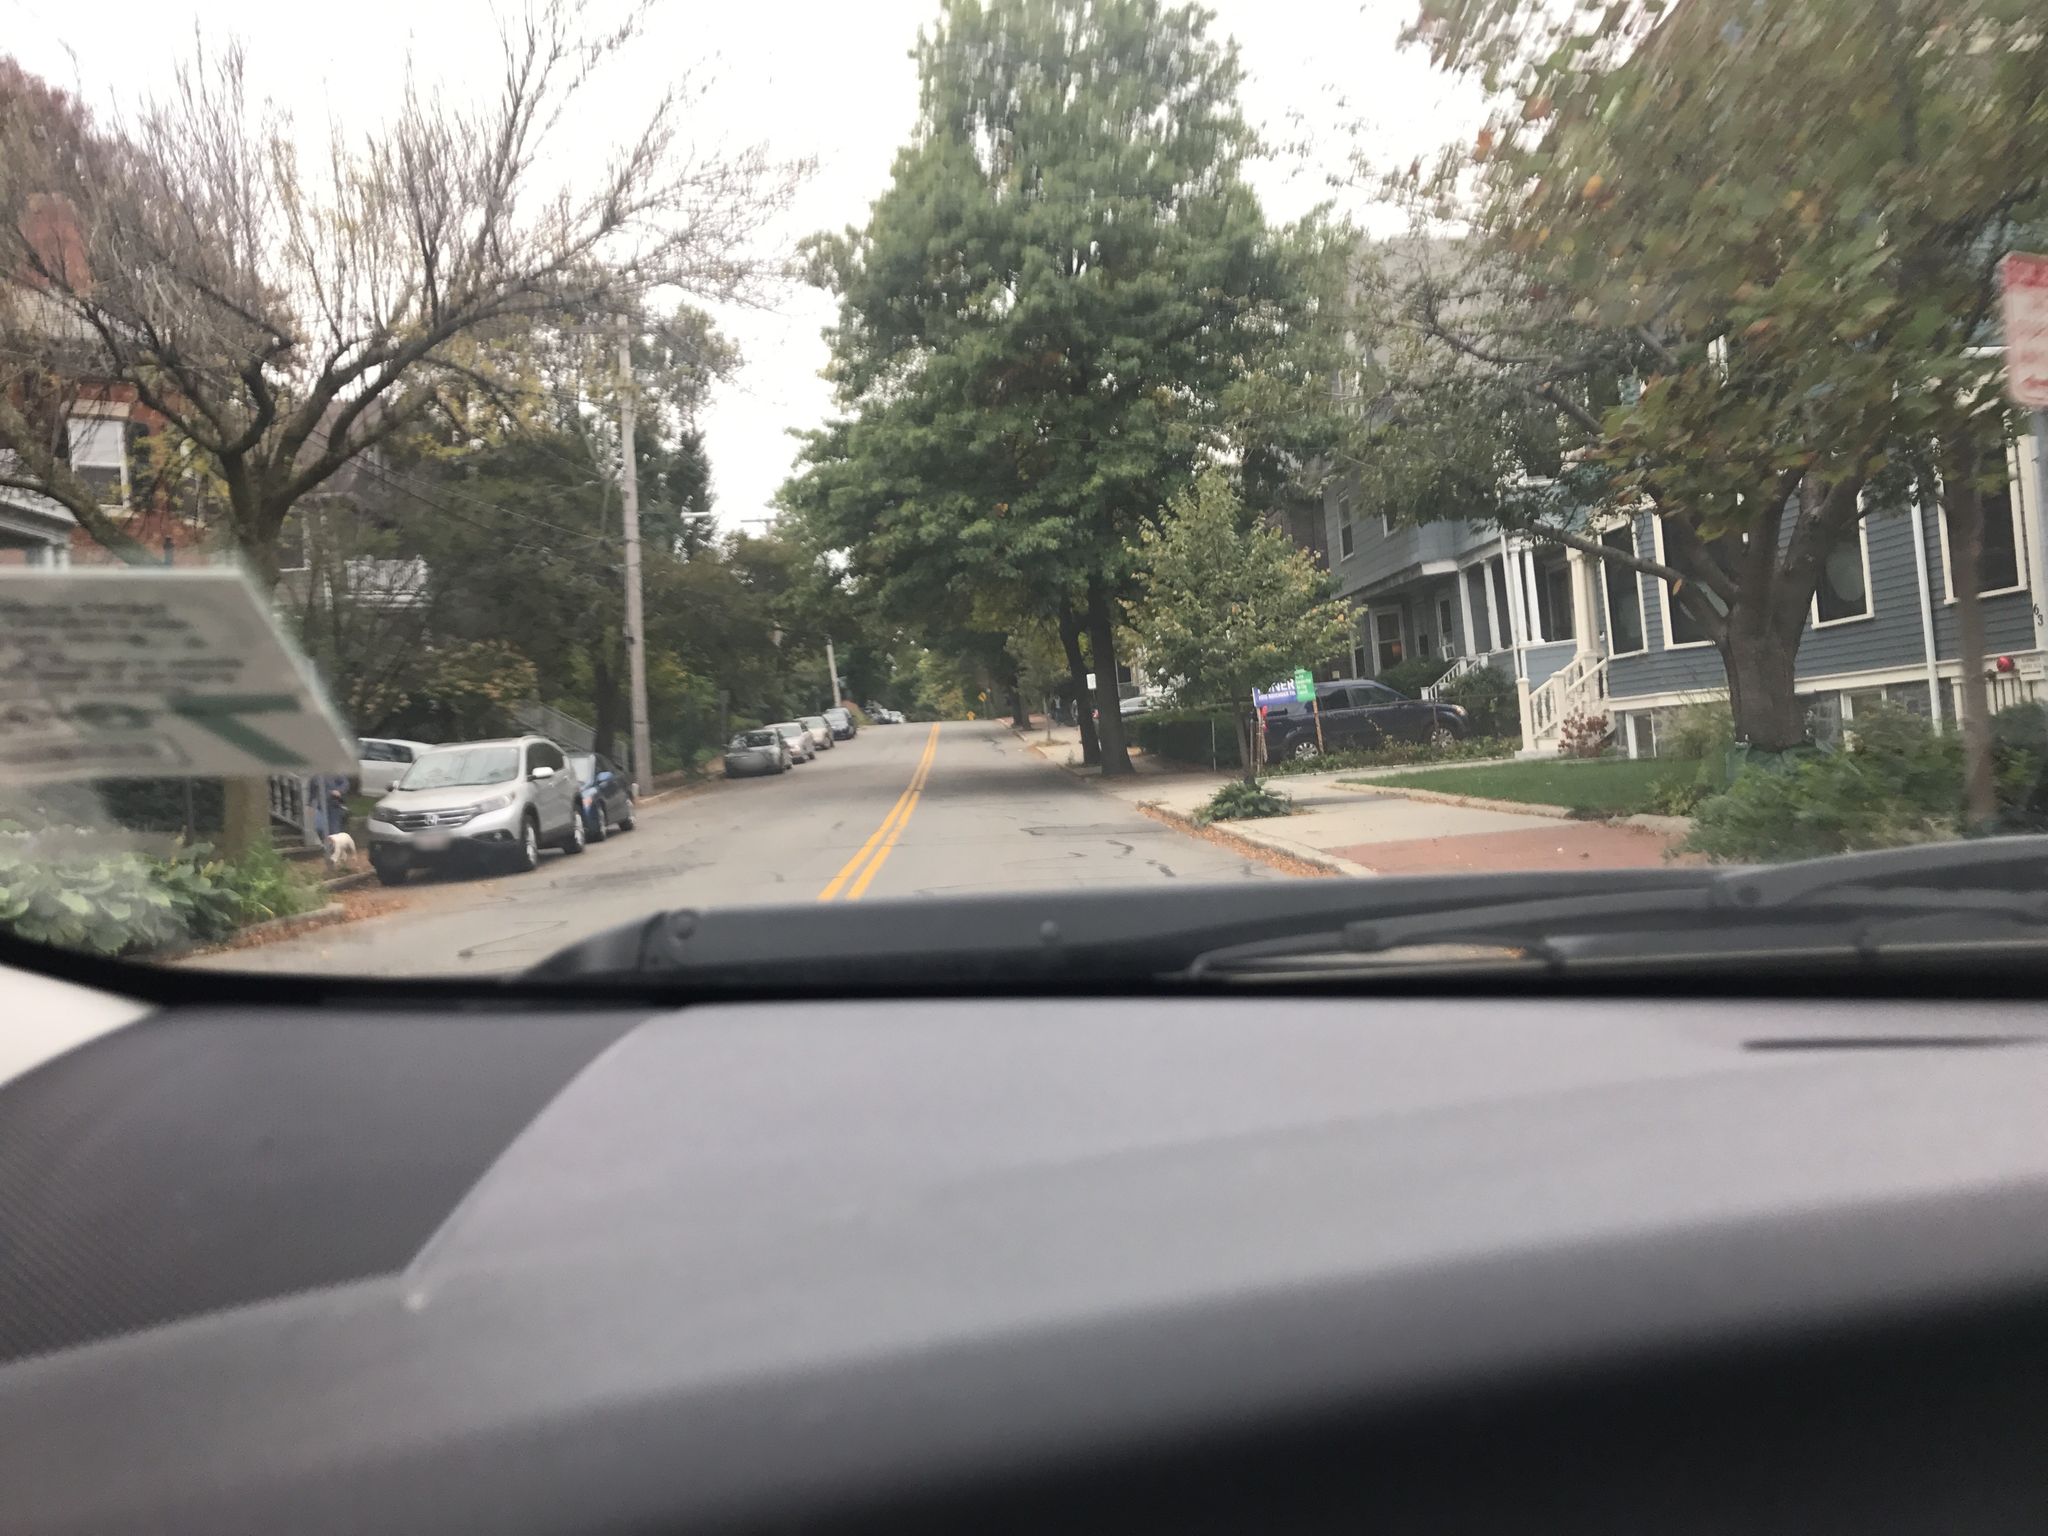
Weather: clear
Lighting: day
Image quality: slightly poor
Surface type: driving surface
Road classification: residential
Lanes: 2
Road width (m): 12.2
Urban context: urban centre
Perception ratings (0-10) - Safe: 8.54, Lively: 9.28, Beautiful: 5.84, Boring: 3.9, Depressing: 1.07, Wealthy: 5.2